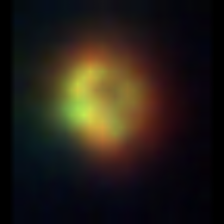
Taxon: NanoPlankton
Group: Other